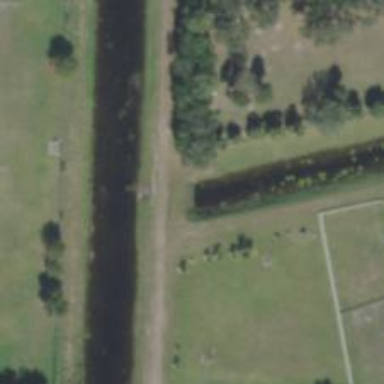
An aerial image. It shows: Culvert underpass for canal.